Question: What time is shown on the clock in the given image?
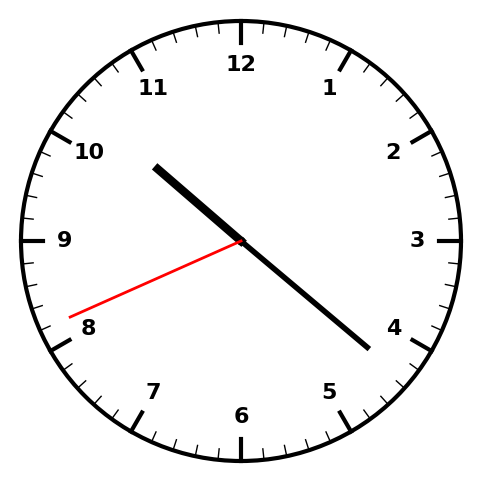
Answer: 10:21:41